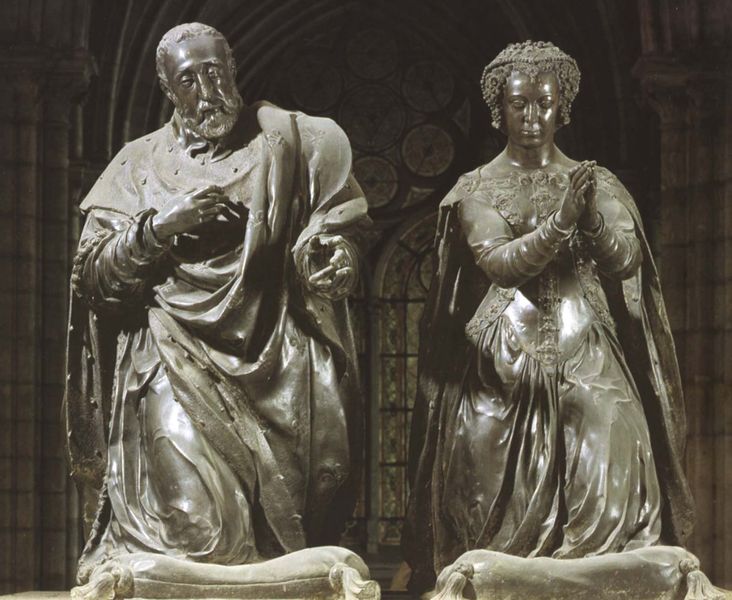
Titel: Heinrich II. und Katharina de Medici im Gebet
Künstler: Germain Pilon
Standort: Saint-Denis, Abteikirche (EU - F)
Schlagwörter: hand, kopf, mann, umhang, finger, frau, kleid, haube, bart, ärmel, hände, mantel, paar, locken, renaissance, skulptur, figuren, kissen, könig, bronze, plastik, knie, knien, beten, gebet, knieend, knieende, stifter, han, umhanf, betet, sakrale kunst